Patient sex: F
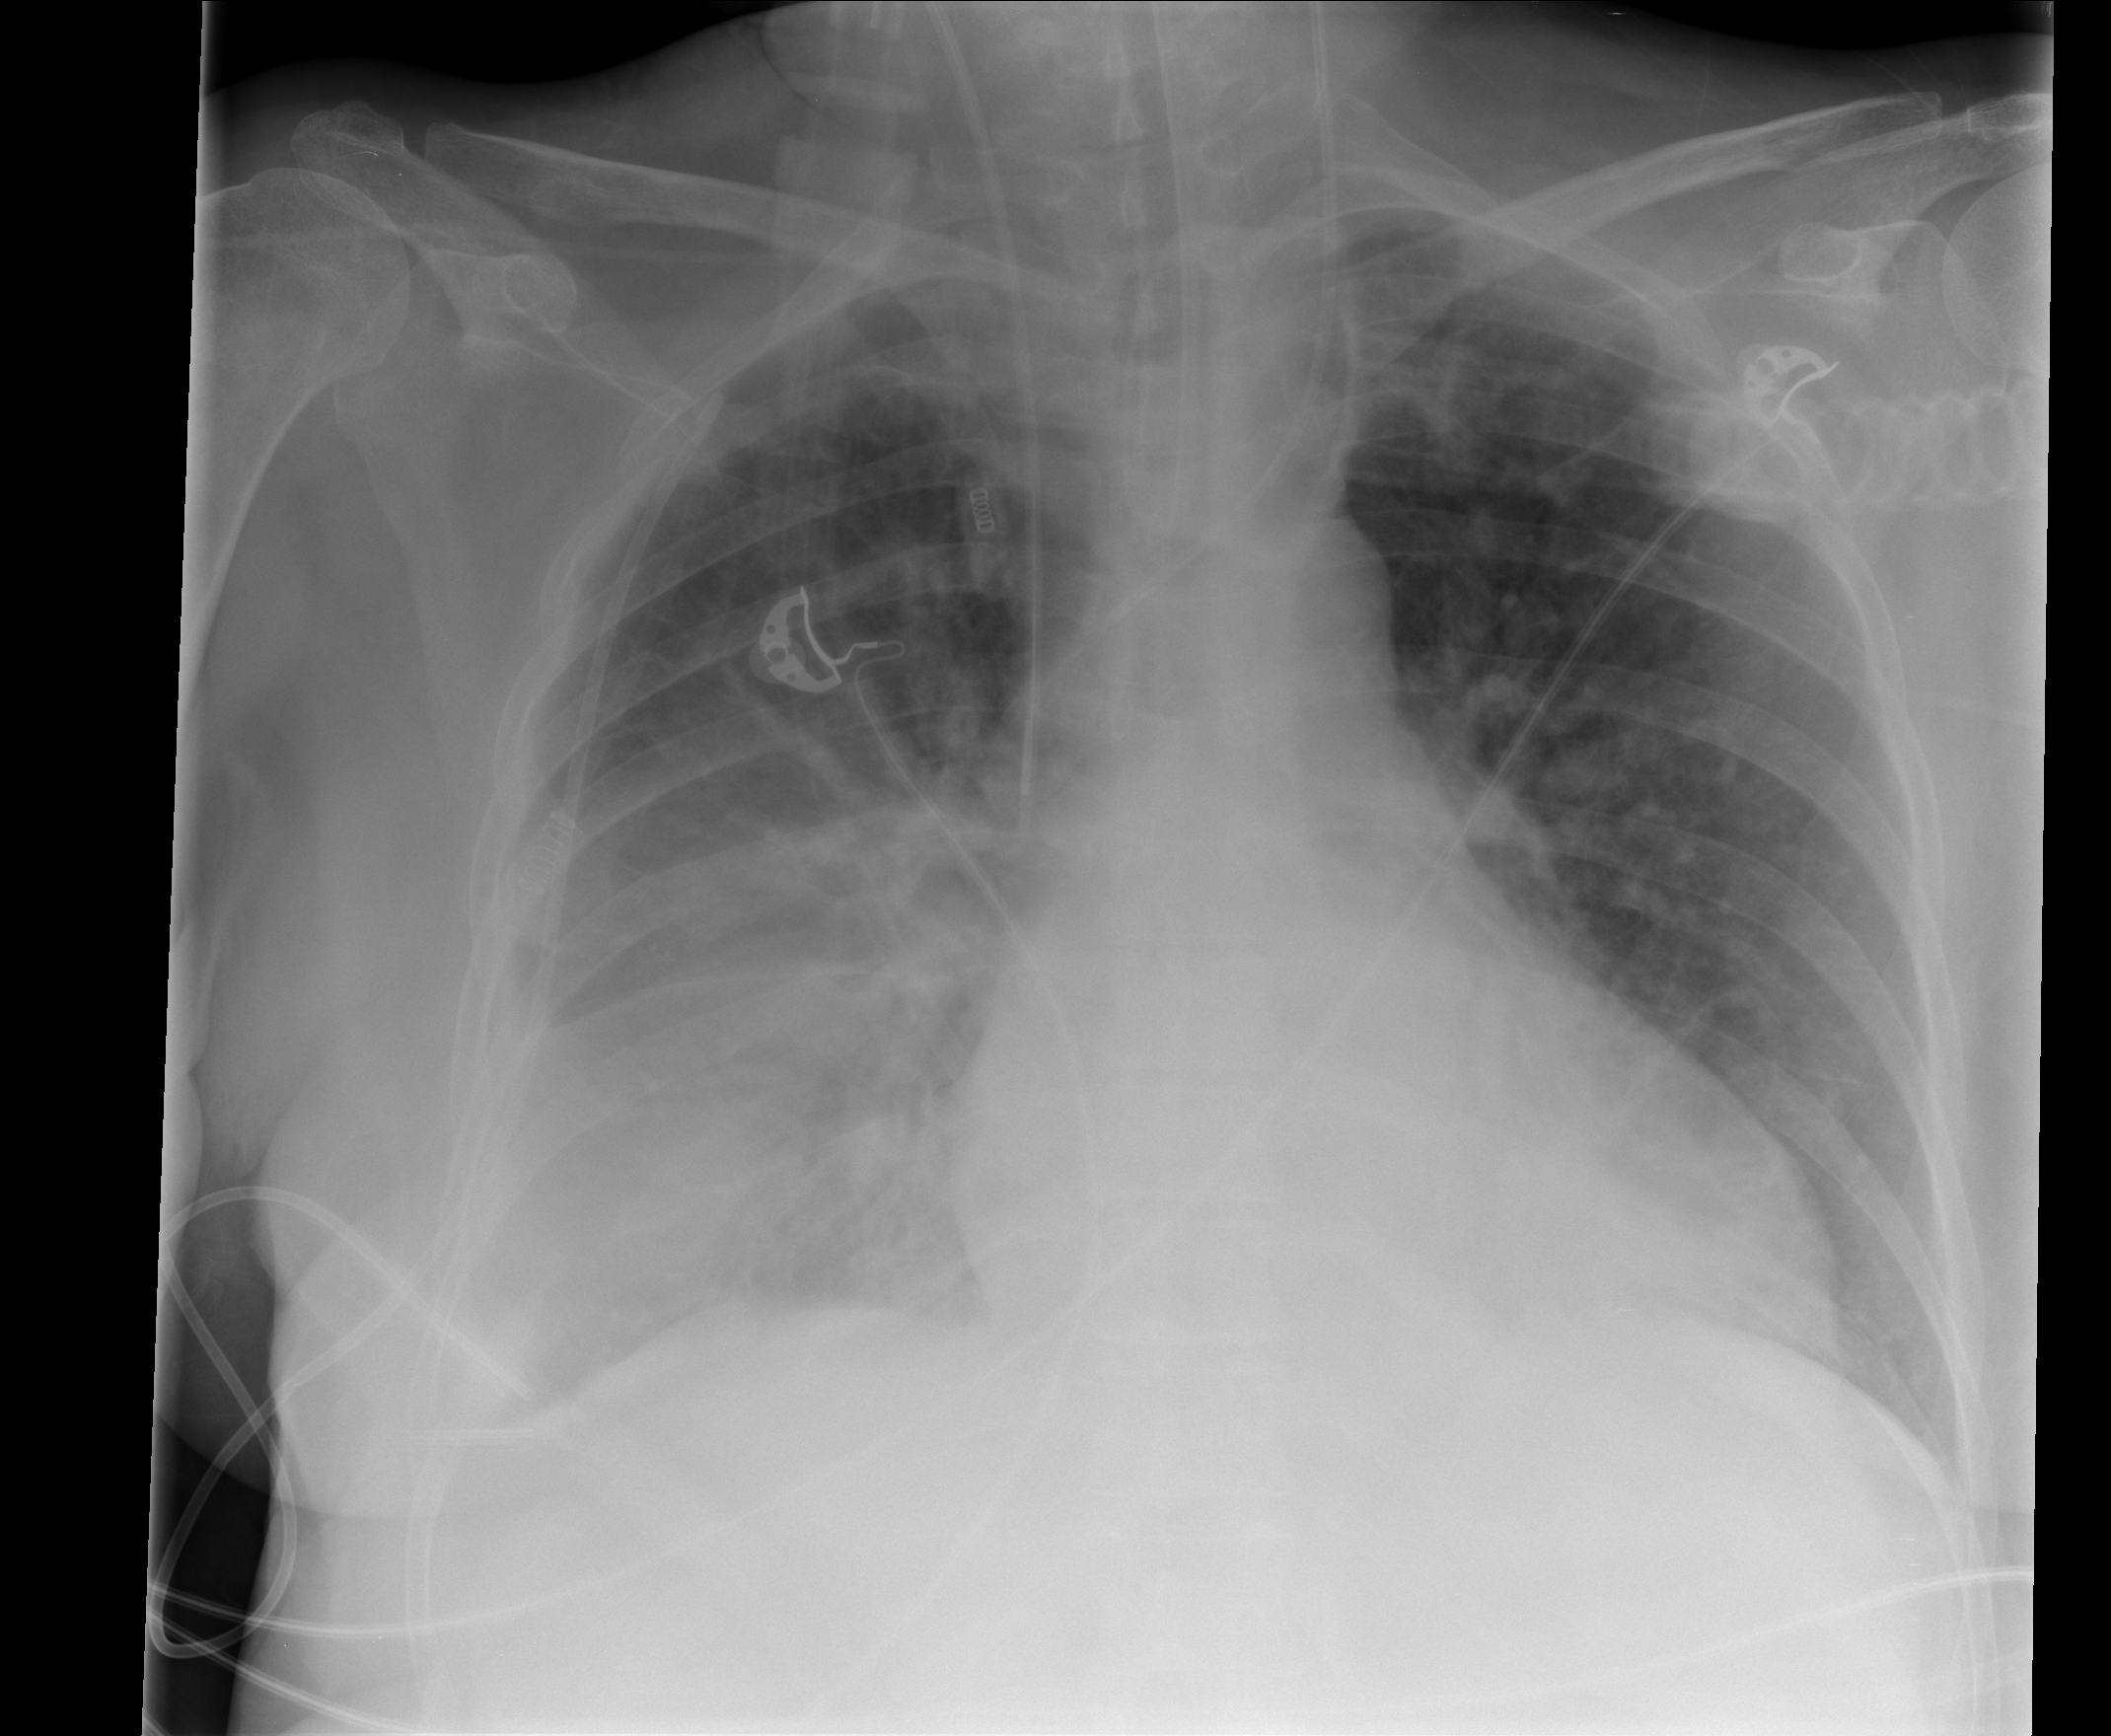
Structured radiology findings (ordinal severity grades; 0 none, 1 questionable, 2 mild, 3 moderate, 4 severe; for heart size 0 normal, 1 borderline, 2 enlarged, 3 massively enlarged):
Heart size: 2
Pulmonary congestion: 2
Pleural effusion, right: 2
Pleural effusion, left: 0
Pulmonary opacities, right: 2
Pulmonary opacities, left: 0
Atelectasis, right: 3
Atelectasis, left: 2